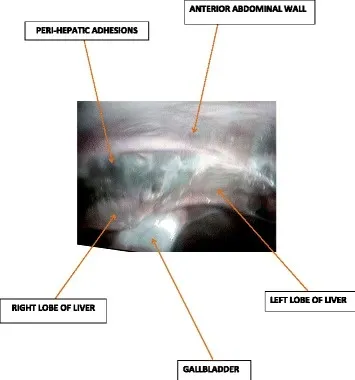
Showing peri-hepatic adhesions.
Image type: radiology (ultrasound)